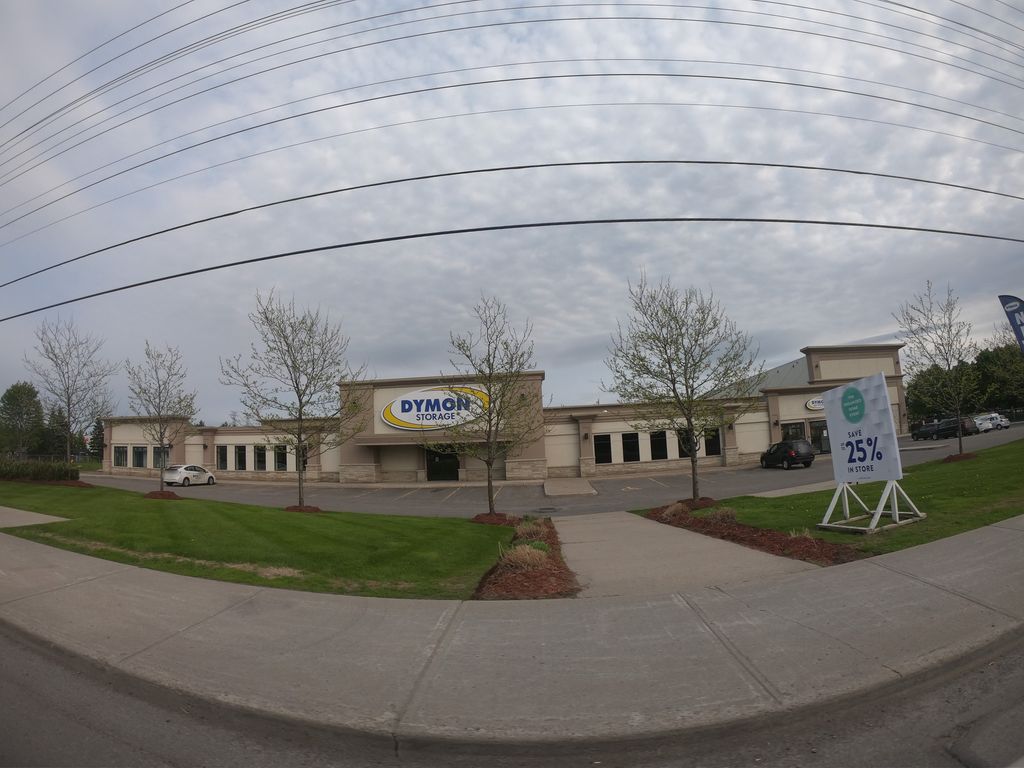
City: ottawa-gatineau